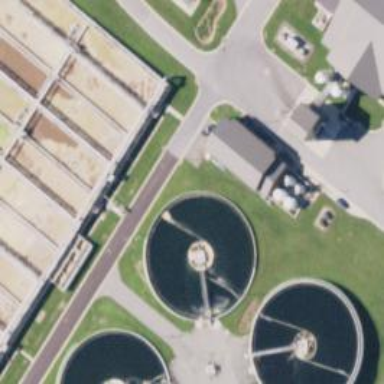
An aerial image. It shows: Body of wastewater.